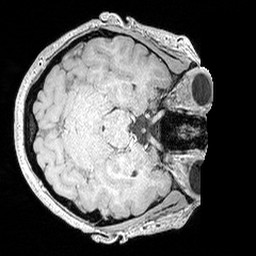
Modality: MP2RAGE
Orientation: axial
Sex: female
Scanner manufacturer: siemens
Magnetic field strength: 3 T
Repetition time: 5 s
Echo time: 0.00292 s